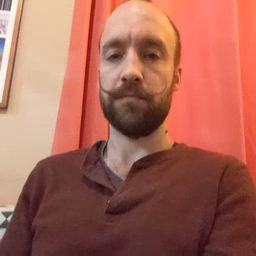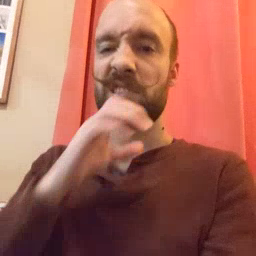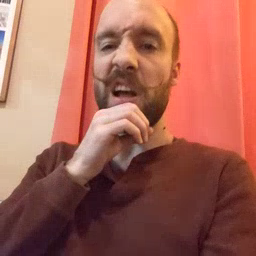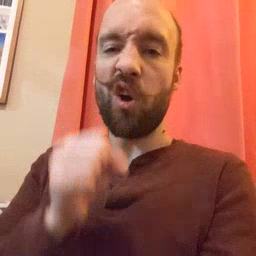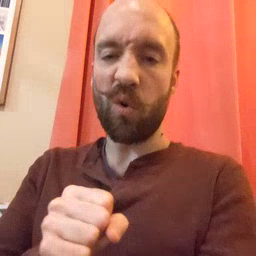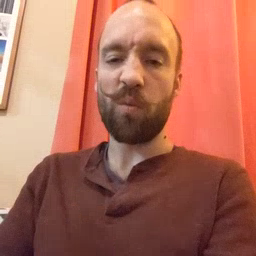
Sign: old